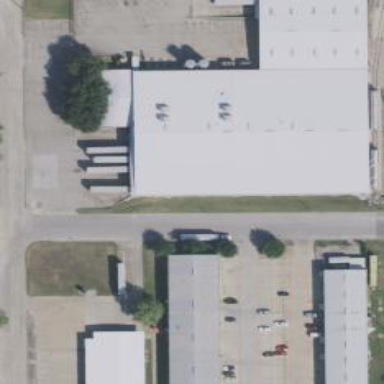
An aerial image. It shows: Industrial building.